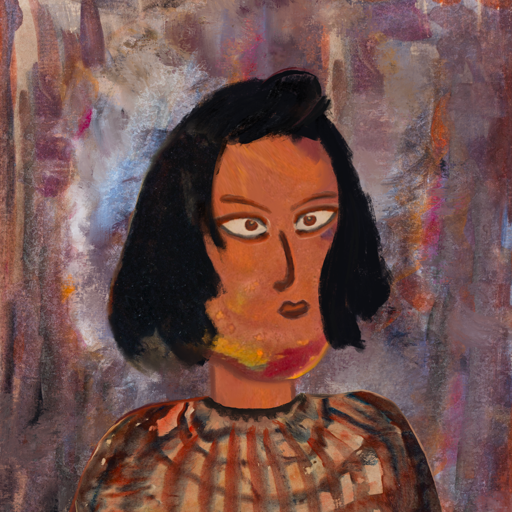
Background: Hypocrite, Head And Neck Side: Mother_And_Son_Son, Face Side: Roy_Bahadur, Bust: Orphan, Hair Side: Mosgoul, Head Accessory: Blank, Second Necklace: Blank, Necklace: Blank, Baby: Blank